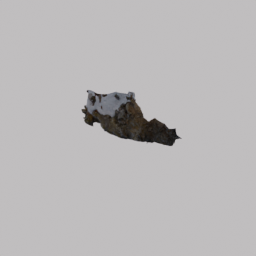
Label: nature